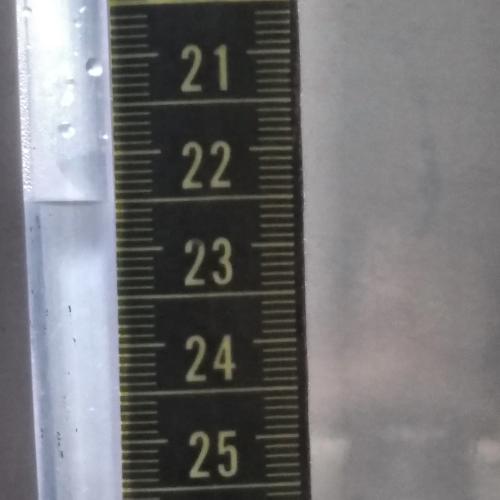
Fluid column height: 22.5 cm